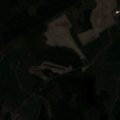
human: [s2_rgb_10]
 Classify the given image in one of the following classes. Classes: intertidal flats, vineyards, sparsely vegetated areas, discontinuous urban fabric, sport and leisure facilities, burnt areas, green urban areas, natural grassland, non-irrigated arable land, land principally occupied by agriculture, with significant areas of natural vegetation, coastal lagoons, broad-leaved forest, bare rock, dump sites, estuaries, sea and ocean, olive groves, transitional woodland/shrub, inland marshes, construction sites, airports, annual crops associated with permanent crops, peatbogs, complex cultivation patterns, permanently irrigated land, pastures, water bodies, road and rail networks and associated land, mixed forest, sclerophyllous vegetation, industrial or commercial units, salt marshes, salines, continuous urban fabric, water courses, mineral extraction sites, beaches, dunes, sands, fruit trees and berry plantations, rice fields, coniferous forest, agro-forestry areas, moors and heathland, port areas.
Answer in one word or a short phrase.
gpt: non-irrigated arable land, mixed forest, transitional woodland/shrub